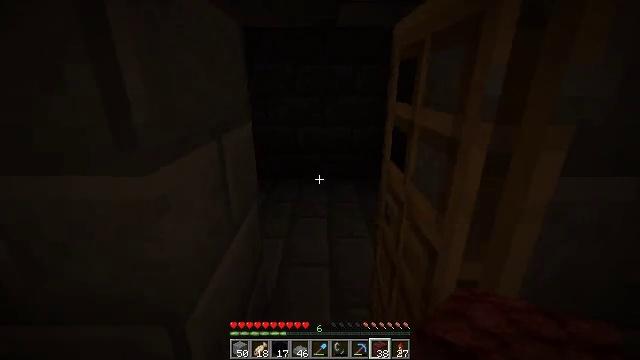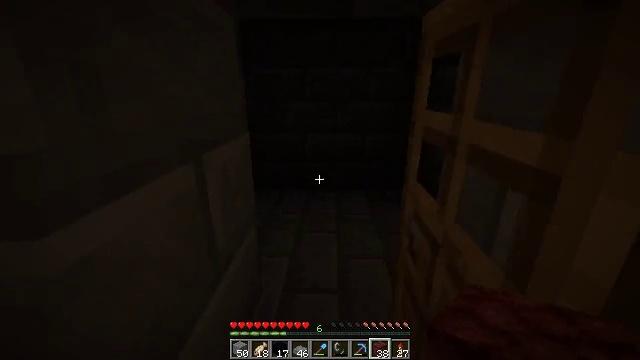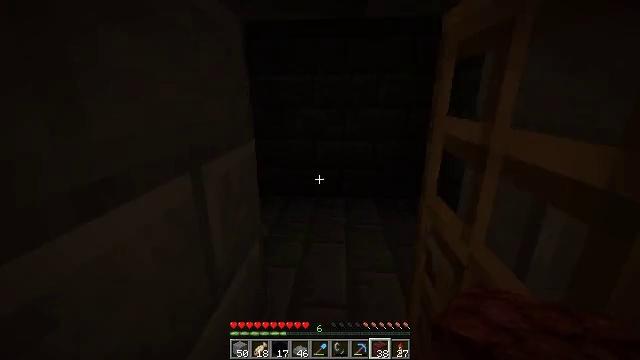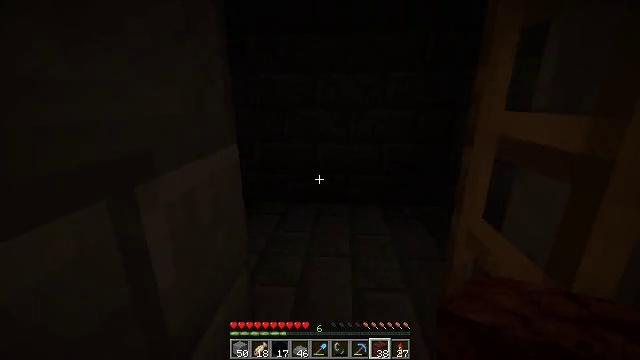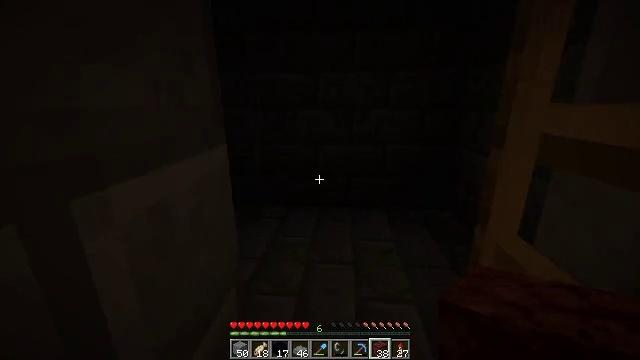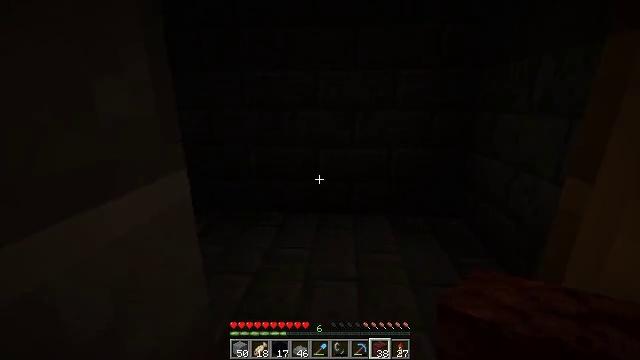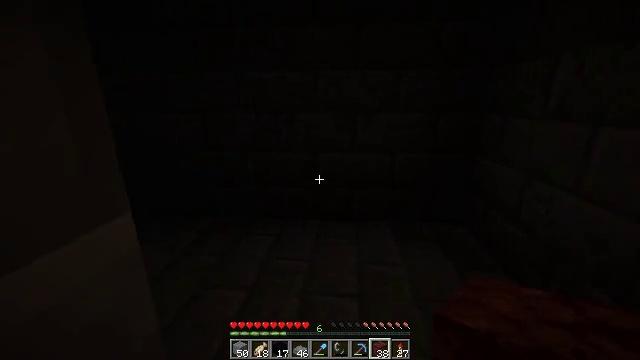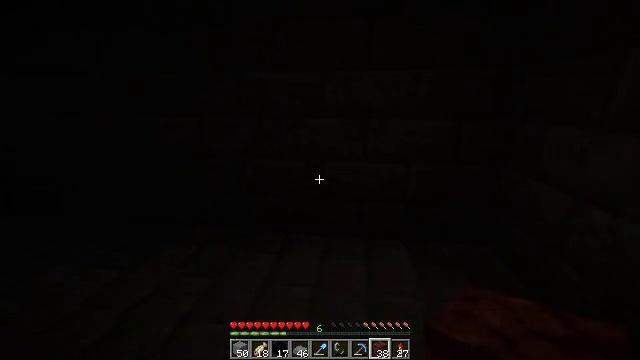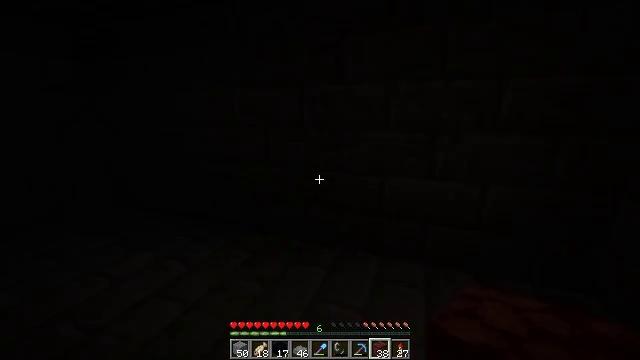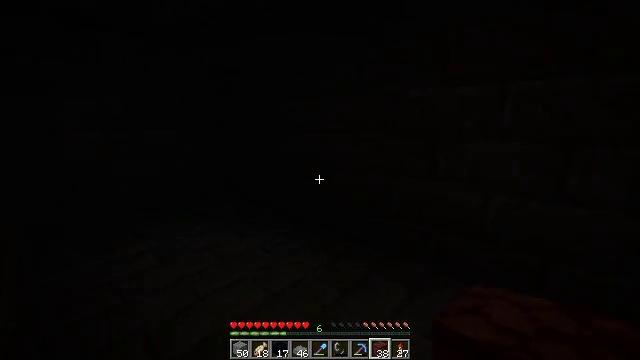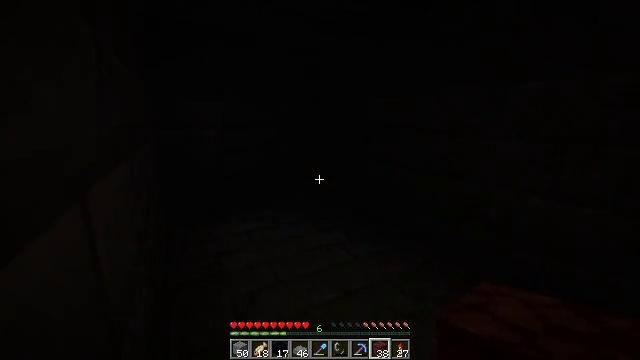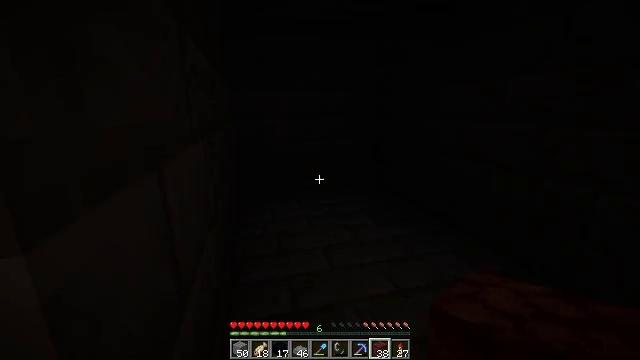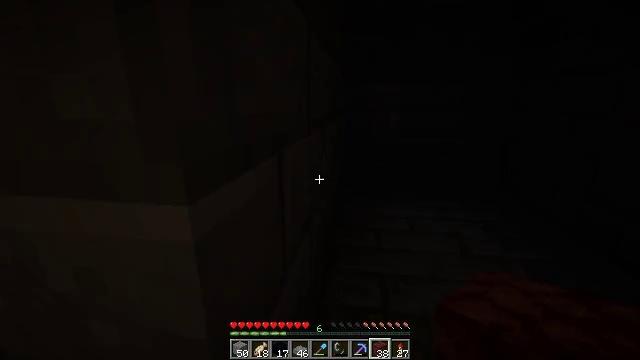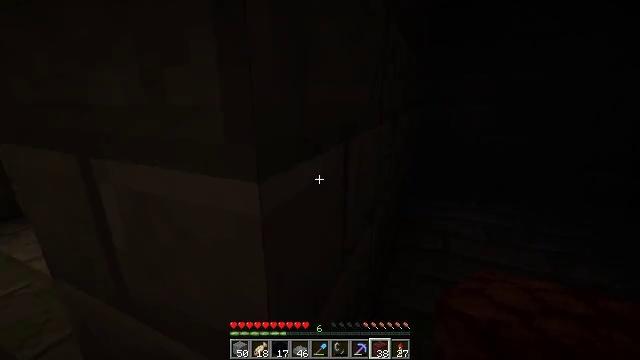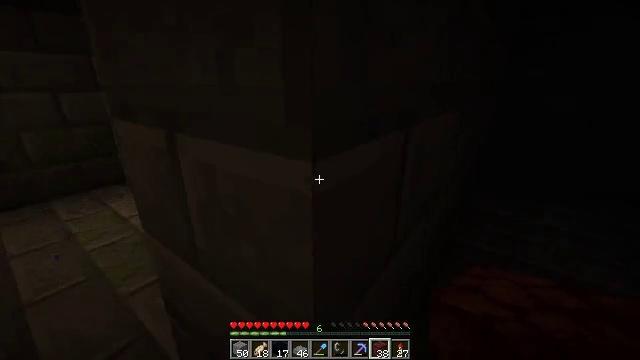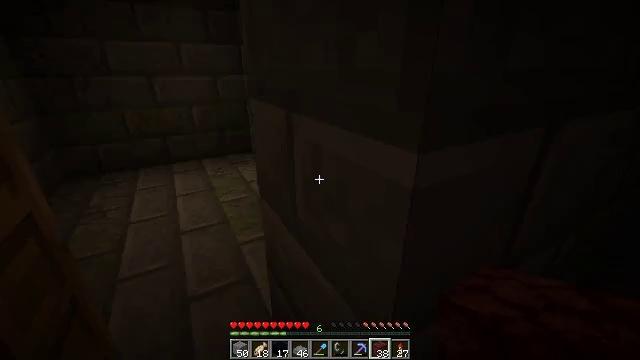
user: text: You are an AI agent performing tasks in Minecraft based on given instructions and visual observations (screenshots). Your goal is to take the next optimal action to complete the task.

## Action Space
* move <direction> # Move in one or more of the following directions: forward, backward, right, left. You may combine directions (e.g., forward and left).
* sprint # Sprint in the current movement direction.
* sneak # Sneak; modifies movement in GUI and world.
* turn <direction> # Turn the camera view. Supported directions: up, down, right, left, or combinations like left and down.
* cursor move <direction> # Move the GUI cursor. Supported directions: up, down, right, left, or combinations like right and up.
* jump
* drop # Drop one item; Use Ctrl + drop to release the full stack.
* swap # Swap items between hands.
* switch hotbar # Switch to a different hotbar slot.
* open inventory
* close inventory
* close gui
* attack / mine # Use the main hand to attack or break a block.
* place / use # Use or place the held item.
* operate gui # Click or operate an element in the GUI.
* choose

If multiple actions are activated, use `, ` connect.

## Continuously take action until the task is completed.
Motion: motion action
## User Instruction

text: Mine the blue concrete block.
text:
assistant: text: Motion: move forward, turn left
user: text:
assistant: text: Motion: move forward, turn left and up
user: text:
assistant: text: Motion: move forward
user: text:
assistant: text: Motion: move forward
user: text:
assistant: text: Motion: move forward
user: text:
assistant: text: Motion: move forward
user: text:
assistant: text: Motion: move forward, turn left
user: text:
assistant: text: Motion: turn left and up
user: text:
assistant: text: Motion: turn left and up
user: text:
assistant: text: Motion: turn left
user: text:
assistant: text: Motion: turn left and down
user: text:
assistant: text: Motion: turn left and down
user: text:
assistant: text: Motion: turn left and down
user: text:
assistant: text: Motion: turn left and down
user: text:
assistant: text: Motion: turn left and down
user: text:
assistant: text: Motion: turn left and up
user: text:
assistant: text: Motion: turn right and up
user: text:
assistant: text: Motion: no_op
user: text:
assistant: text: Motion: turn right
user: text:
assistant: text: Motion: turn right
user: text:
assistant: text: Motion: move forward, turn left
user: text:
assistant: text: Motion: move forward, turn left
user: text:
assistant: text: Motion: move forward, turn left
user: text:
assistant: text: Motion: move forward, turn left
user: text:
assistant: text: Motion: move forward
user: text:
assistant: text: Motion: move forward
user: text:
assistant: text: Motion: move forward
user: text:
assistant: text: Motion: move forward, turn right
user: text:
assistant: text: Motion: move forward, turn right
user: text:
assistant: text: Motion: move forward, turn right